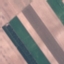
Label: AnnualCrop